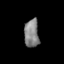
Tissue: skin
Cell type: Epithelial cells
Senescence score: 0.2663
Nuclear area (px): 405
Mean DAPI intensity: 131.306